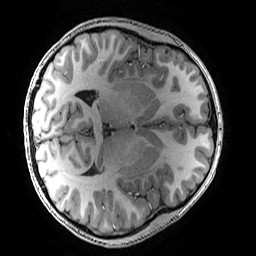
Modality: T1w
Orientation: axial
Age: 12
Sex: male
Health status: ill
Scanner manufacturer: ge
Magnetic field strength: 3 T
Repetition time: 0.007664 s
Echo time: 0.00342 s